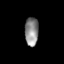
Tissue: lung
Cell type: Myeloid cells
Senescence score: 0.2354
Nuclear area (px): 379
Mean DAPI intensity: 139.179